Brain MRI, t1w sequence, axial 2D slice.
Patient: age 39, sex F, weight 95 kg, height 1.95 m
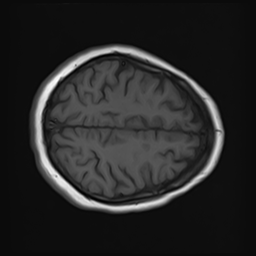